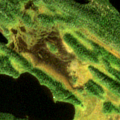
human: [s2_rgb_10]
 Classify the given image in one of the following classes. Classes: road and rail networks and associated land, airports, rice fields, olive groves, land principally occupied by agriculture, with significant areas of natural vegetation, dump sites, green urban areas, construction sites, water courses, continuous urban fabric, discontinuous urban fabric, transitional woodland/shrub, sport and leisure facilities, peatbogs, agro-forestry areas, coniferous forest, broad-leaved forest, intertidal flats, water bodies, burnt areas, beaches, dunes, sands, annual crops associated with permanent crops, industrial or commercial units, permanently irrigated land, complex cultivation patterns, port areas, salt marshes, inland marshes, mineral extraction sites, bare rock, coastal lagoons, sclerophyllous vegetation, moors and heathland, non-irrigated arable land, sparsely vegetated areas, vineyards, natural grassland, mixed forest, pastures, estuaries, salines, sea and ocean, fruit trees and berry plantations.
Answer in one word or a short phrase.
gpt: coniferous forest, transitional woodland/shrub, peatbogs, water bodies